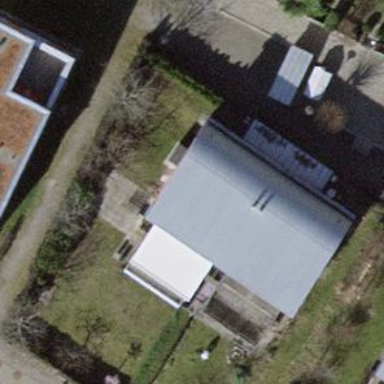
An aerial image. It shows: Terrace building.